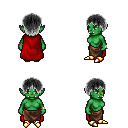
a pixel art fantasy rpg character, female body template, orc, green skin, red cape, robe skirt, gray plain hairstyle, bracelets, gold boots, four views (front, back, left, right), 2x2 character sprite sheet, small pixel art, hard edges, no anti-aliasing